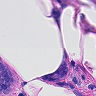
Metastatic tissue present: yes